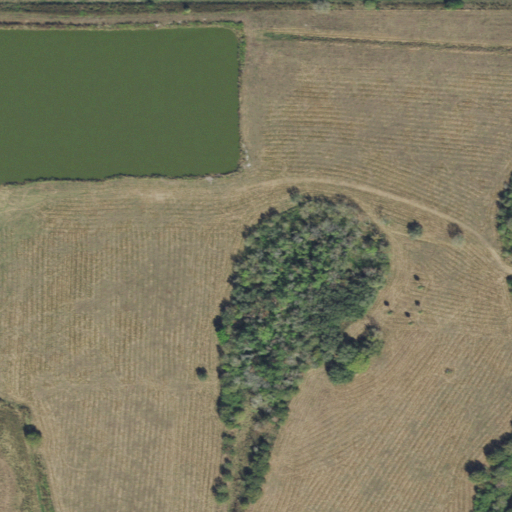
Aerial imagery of island in Florida named White Hammock containing pasture, woody wetlands, open water, herbaceous wetlands, and evergreen forest